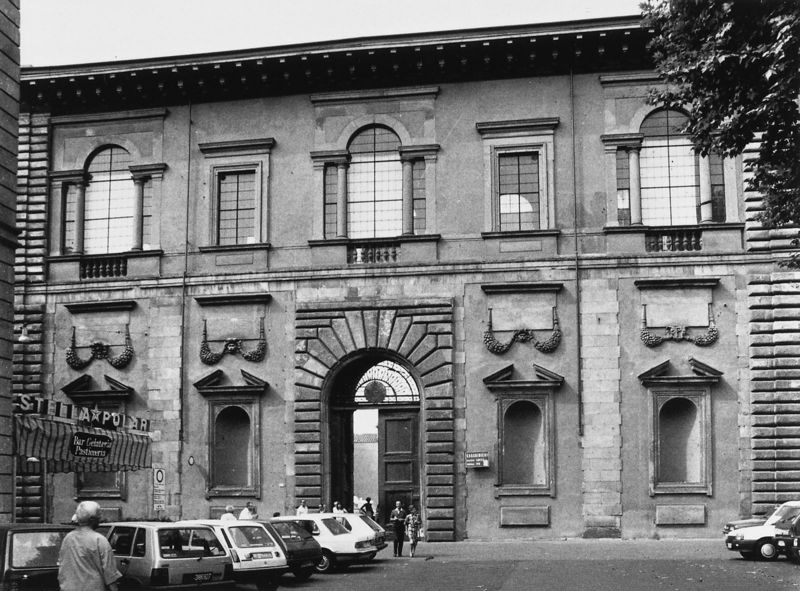
Titel: Rathaus in Lucca
Künstler: Bartolomeo Ammannati
Standort: Lucca, Rathaus (EU - I)
Schlagwörter: baum, mann, menschen, fenster, grau, schwarz, säulen, tür, dach, gebäude, haus, architektur, geschichte, mensch, renaissance, rund, bogen, fassade, italien, giebel, türe, platz, auto, ornamente, tor, foto, fotografie, eingang, berlin, palast, palazzo, torbogen, mauerwerk, schwarzweiss, kiosk, löwenkopf, arkaden, rom, fries, portal, fresko, autos, klassisch, gebälk, holztor, holztür, nischen, palladio, guttae, zweistöckig, fensterbogen, gebäld, sprenggiebel, ddr, löwenköpfe, bor, geseim, trabbi, gebrochene giebel, gesprengte giebel